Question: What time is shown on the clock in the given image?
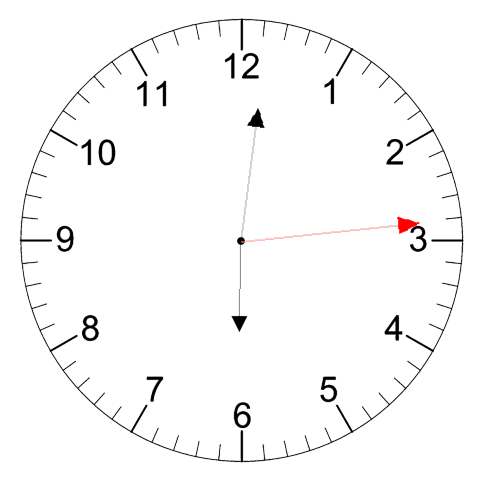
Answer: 06:01:14